Aerial crown-view tile of a tropical tree (Barro Colorado Island, Panama), acquired 20240813:
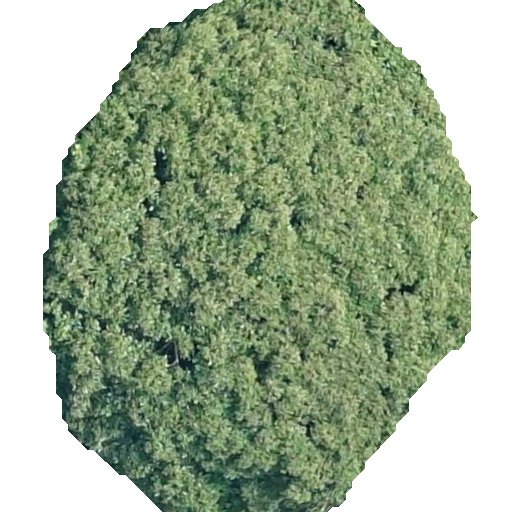
Species: Dipteryx oleifera
GBIF accepted scientific name: Dipteryx oleifera
Crown area: 270.42 m²